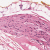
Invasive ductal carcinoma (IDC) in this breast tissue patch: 0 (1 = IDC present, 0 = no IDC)